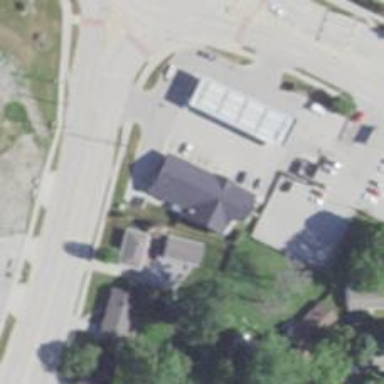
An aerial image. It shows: Convenience shop.